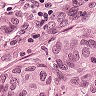
Metastatic tissue present: yes